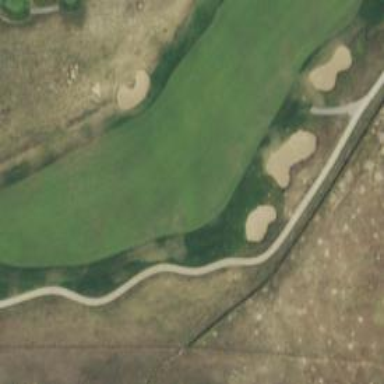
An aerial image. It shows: View of golf hole.